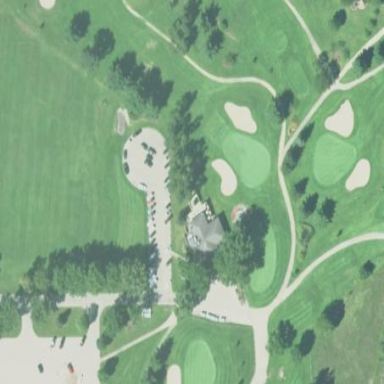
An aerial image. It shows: Designated golf cartpath along service road.